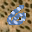
Label: 6